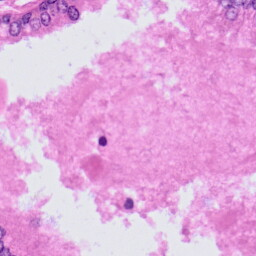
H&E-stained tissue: Prostate